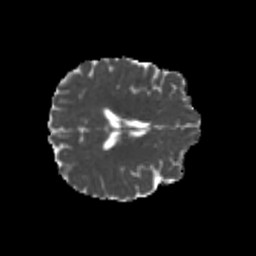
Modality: MD
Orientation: axial
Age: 21
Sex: female
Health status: healthy
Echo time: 0.074 s